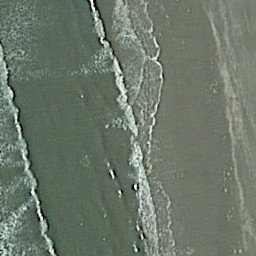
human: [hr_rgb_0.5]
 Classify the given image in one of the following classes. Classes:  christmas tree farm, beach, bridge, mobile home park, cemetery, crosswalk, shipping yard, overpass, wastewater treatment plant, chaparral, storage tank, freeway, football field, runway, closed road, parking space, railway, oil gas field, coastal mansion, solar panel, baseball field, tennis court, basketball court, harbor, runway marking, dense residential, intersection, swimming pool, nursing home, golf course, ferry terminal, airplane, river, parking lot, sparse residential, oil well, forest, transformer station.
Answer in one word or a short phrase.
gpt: beach